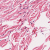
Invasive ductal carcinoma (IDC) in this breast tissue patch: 0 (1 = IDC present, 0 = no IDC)